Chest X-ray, PA view. Patient: 39 years old, sex F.
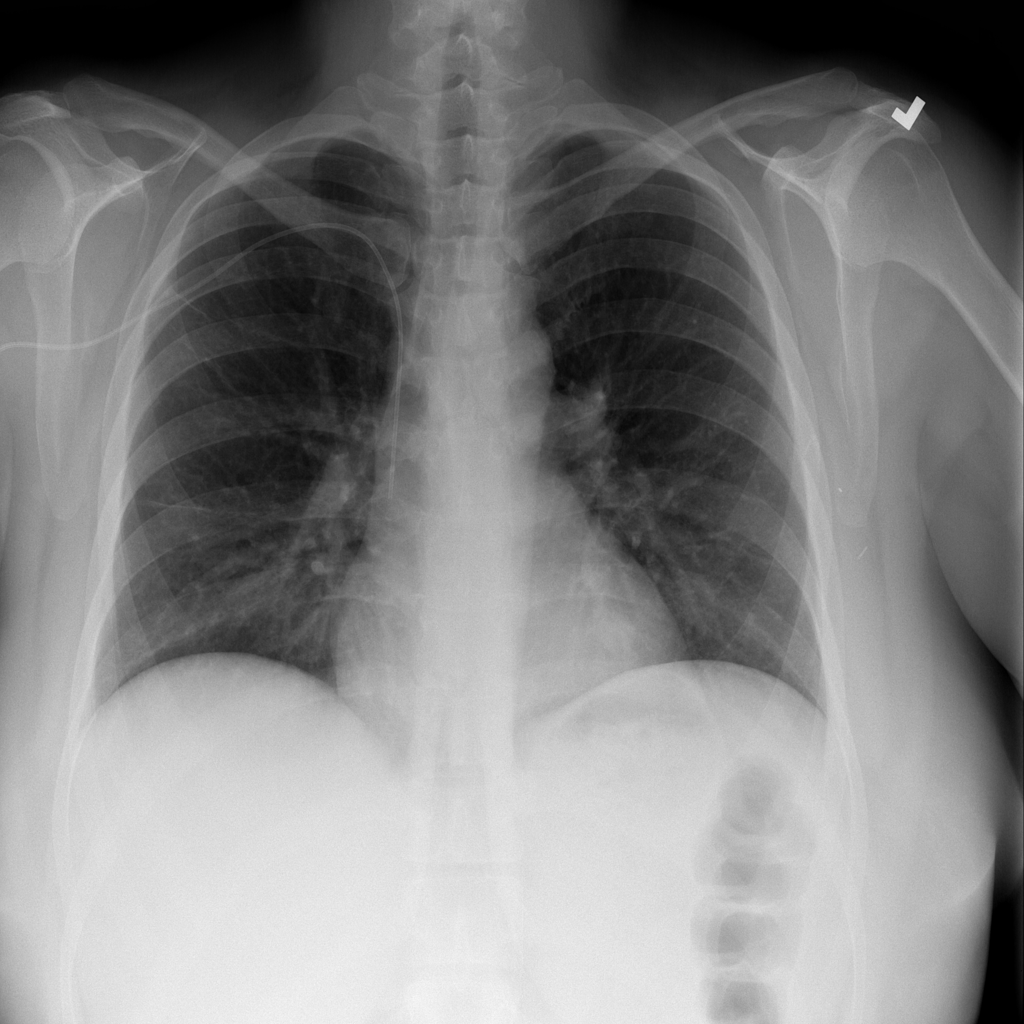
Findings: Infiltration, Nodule